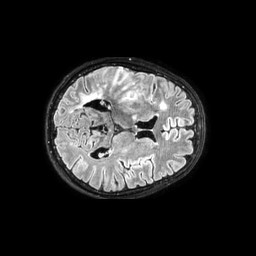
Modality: FLAIR
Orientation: axial
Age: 35
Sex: male
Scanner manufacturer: philips
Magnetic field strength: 3 T
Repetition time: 4.8 s
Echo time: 0.34 s